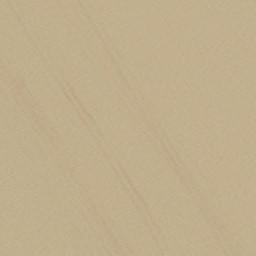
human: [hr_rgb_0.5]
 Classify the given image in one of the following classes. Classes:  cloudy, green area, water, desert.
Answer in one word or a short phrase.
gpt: desert